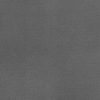
Label: dusty